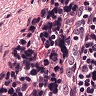
Metastatic tissue present: no